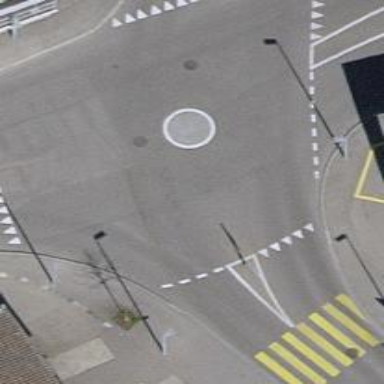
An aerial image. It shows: Mini roundabout on the road.